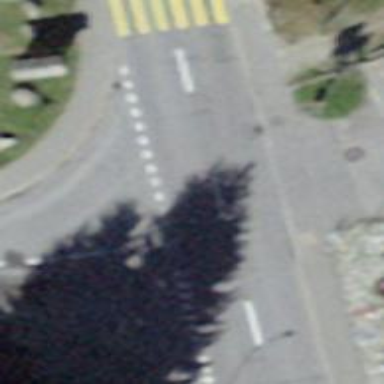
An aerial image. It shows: Bus stop with platform for public transport.